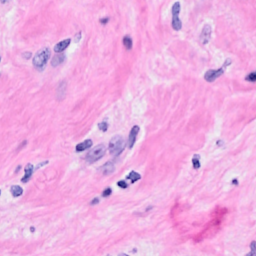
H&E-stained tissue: Breast